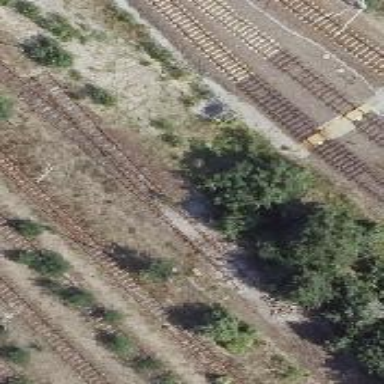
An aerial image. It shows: Disused railway.